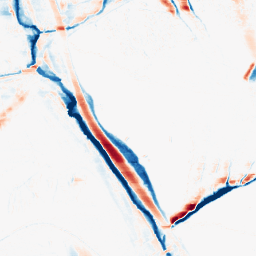
Category: morphological
Decomposition family: morphological_ellipse
Decomposition parameters: operation: average
width: 5
height: 20
Upsampling method: linear_exact
Upsampling parameters: scale: 4
Upsampling scale: 4